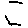
Label: hexagon